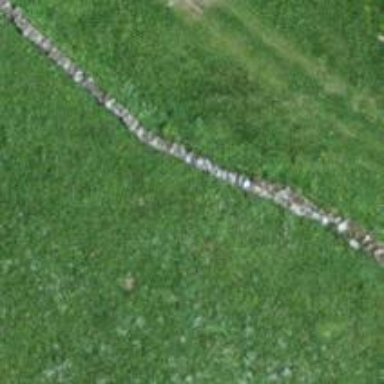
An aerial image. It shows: Wall made of dry stone.